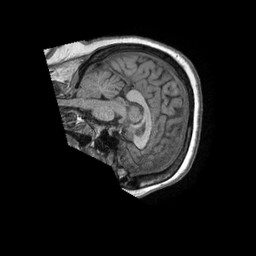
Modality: T1w
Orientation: sagittal
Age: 44
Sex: female
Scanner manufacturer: philips
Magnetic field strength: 1.5 T
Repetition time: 0.007215 s
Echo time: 0.003299 s